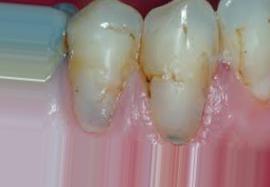
Condition: Tooth Discoloration